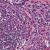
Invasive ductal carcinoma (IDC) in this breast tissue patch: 0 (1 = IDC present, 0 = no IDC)